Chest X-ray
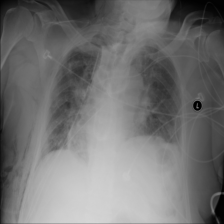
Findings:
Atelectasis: negative
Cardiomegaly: negative
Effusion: negative
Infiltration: positive
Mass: negative
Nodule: negative
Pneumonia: negative
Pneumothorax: negative
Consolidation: negative
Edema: negative
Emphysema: positive
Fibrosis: negative
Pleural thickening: negative
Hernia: negative